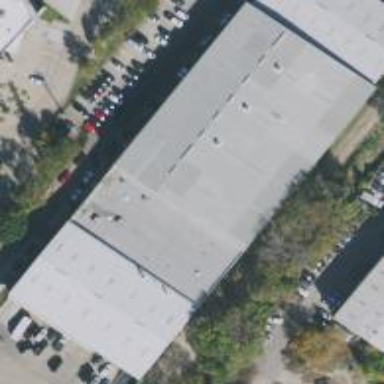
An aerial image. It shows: Warehouse.